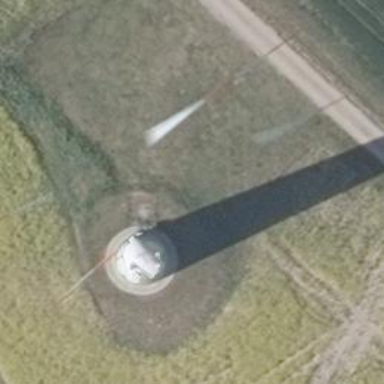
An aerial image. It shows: Wind-powered generator.